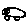
Label: car